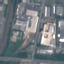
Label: Industrial